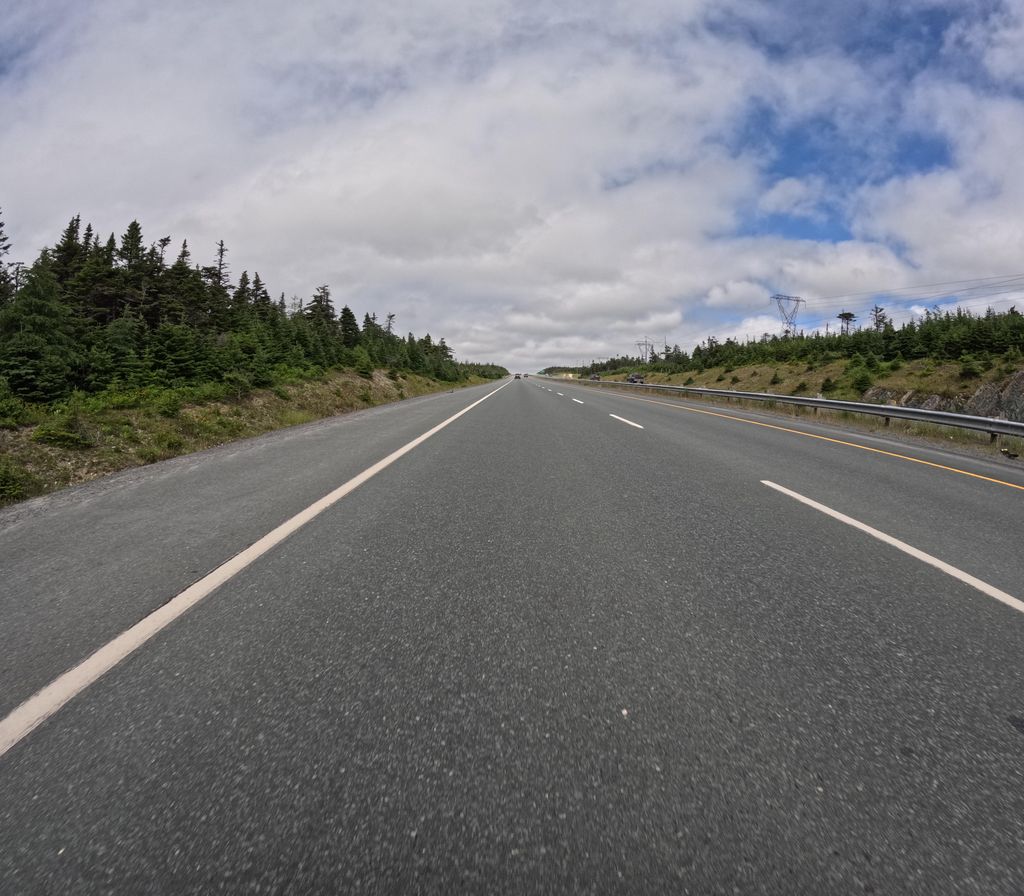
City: st_johns